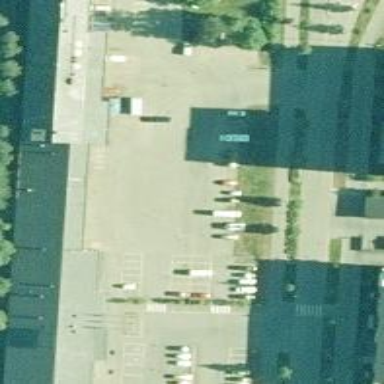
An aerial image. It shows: Commercial area.